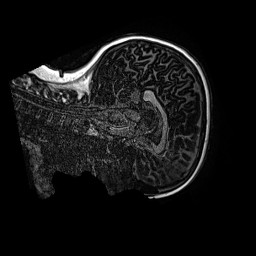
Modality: MP2RAGE
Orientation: sagittal
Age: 10
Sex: female
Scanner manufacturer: siemens
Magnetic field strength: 3 T
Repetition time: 4 s
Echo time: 0.00299 s